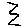
Label: zigzag